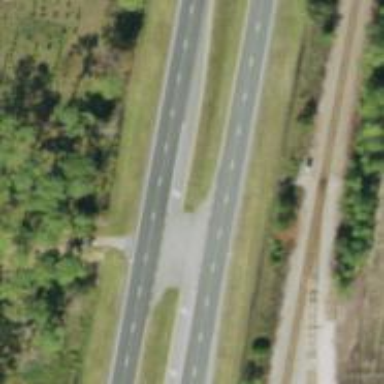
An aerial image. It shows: Trunk link highway with asphalt surface.